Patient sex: M
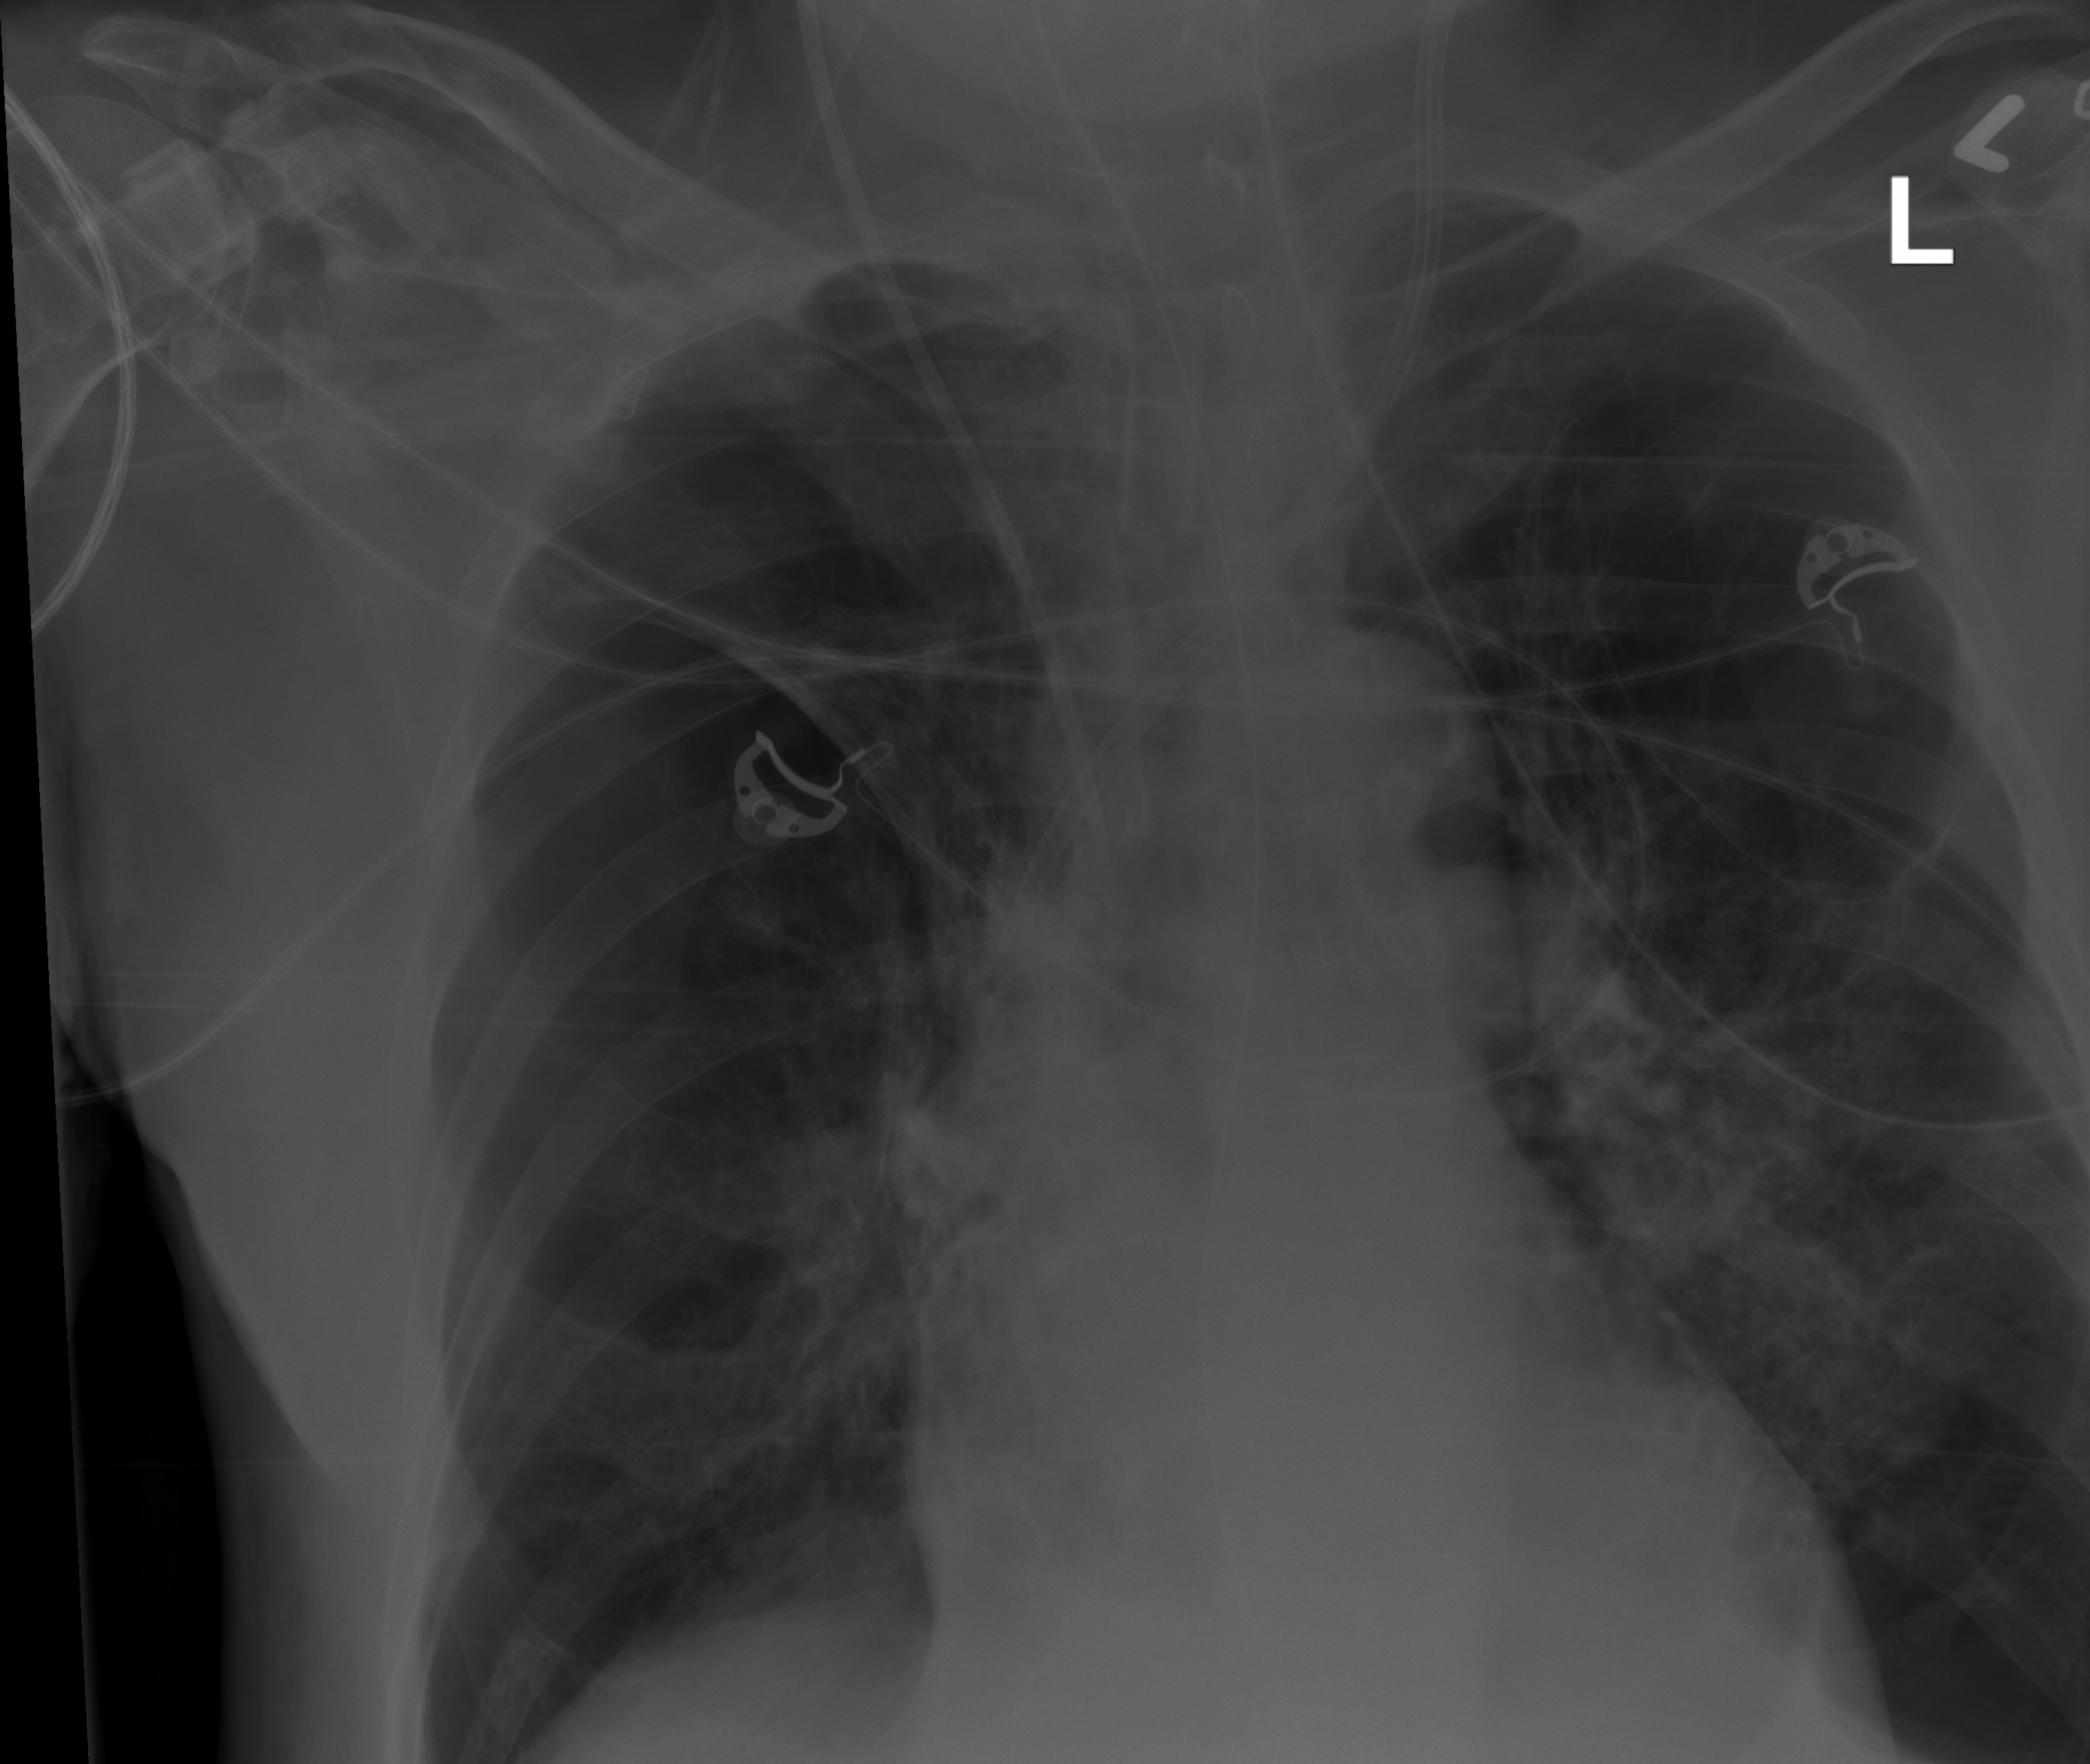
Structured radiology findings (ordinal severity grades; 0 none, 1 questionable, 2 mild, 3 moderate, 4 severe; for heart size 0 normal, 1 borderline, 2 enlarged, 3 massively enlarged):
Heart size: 0
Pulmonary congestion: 0
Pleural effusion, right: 0
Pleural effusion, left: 0
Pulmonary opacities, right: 2
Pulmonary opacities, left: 3
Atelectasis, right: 0
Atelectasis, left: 0